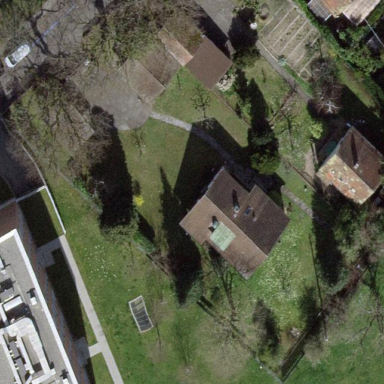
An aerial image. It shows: Garden enclosed by fence.